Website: crate-barrel
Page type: customer-info-address
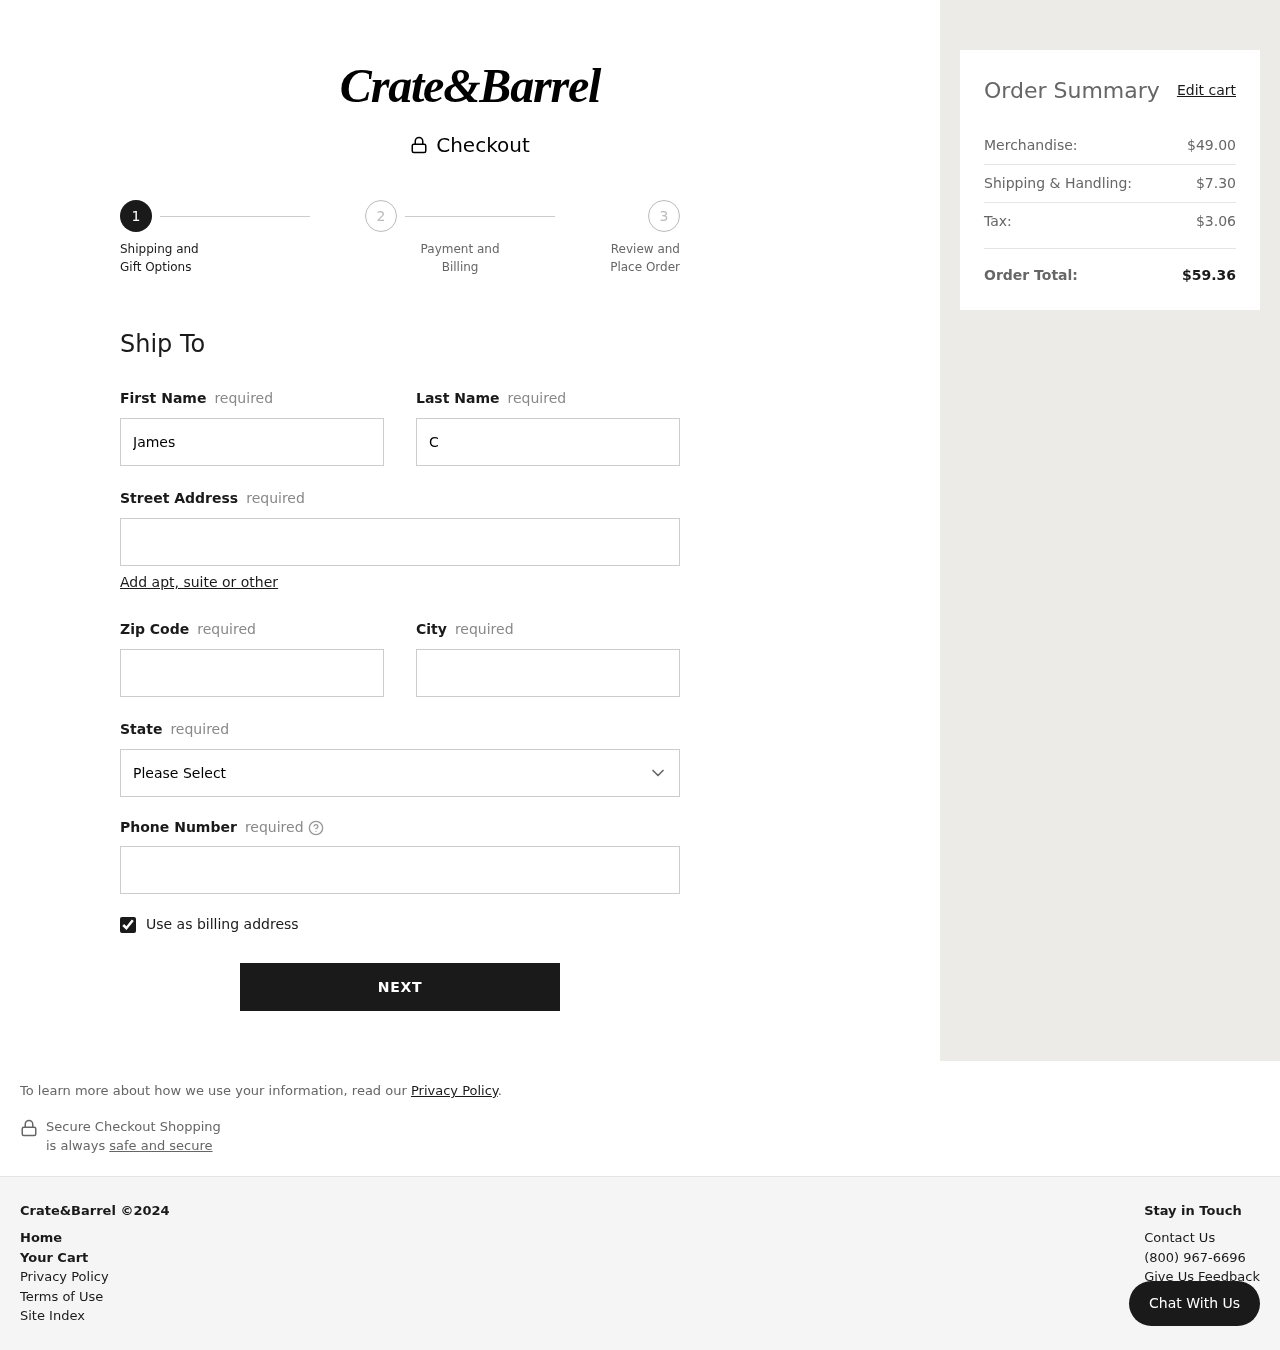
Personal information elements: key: PII_CITY
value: West Dominique
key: PII_FIRSTNAME
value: James
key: PII_LASTNAME
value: Clark
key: PII_PHONE
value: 2222856475
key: PII_POSTCODE
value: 88583
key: PII_STATE
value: Connecticut
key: PII_STREET
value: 24874 Miller Isle Suite 190
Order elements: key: ORDER_SUBTOTAL
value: $49.00
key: ORDER_SHIPPING_COST
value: $7.30
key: ORDER_TAX
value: $3.06
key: ORDER_TOTAL
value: $59.36